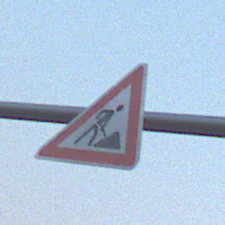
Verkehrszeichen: Arbeitsstelle
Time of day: SunriseSunset
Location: Outdoor (Nature)
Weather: Clear
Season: NotSpecified
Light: Natural